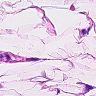
Metastatic tissue present: no